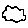
Label: cloud